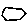
Label: hexagon